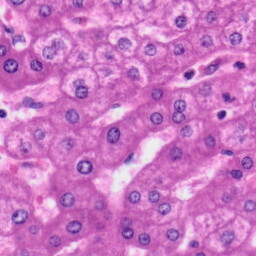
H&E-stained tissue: Liver